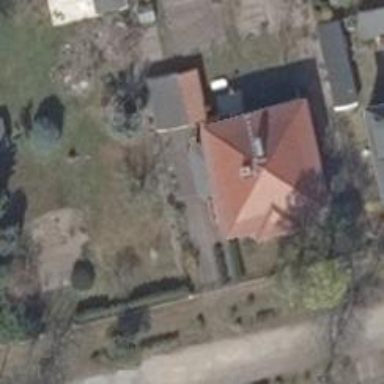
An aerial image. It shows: Detached building with pyramidal roof shape.